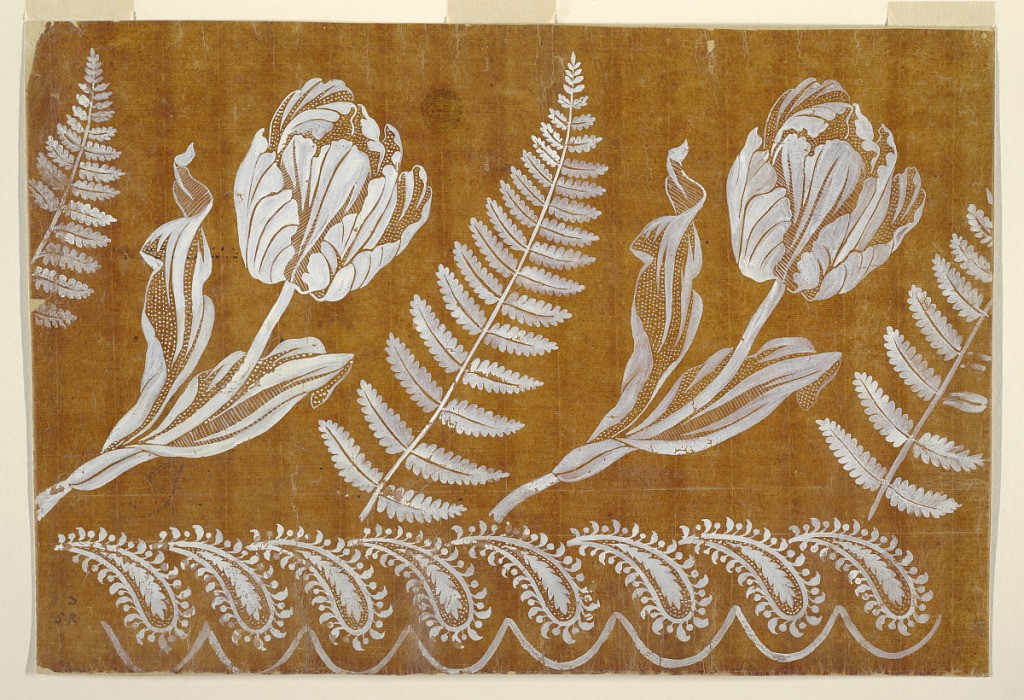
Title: Design for an Embroidered or Woven Horizontal Border of the "Fabrique de St. Ruf," Unfinished
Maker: Fabrique de Saint Ruf, Lyon, France
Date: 1805–1815
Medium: Brush and white gouache on glazed tracing paper pasted on paper
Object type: Drawing
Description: A fantastical tulip bough and a fern leafe alternate over a row of lace leaves, the tops of which hang into scallops. Slightly more than two repeats are shown.